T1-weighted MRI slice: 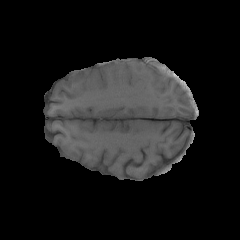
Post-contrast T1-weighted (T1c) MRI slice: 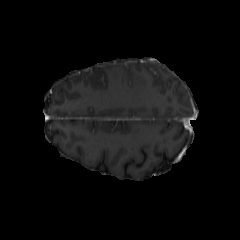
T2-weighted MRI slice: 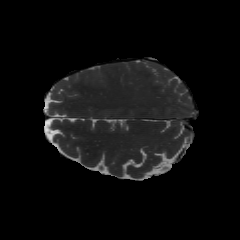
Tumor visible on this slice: no